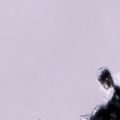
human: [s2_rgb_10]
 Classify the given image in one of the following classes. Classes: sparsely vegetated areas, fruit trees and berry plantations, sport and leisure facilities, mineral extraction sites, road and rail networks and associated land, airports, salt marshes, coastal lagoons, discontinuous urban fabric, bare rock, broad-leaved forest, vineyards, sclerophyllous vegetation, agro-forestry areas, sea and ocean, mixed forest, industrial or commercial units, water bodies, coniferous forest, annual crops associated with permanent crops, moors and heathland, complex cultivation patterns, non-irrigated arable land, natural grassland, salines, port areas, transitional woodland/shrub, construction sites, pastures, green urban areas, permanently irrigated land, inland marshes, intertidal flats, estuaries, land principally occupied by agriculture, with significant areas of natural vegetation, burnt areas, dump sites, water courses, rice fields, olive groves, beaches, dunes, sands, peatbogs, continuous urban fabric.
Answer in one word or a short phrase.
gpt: coniferous forest, sea and ocean